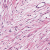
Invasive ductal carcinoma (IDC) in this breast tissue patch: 1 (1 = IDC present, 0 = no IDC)